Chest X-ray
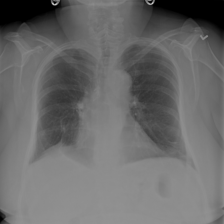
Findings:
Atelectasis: negative
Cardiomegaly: negative
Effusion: negative
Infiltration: negative
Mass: negative
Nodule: negative
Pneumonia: negative
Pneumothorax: negative
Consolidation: negative
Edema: negative
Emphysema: negative
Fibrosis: negative
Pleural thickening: negative
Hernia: negative